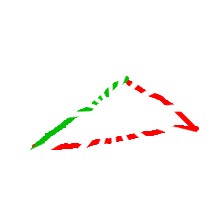
Shape: triangle